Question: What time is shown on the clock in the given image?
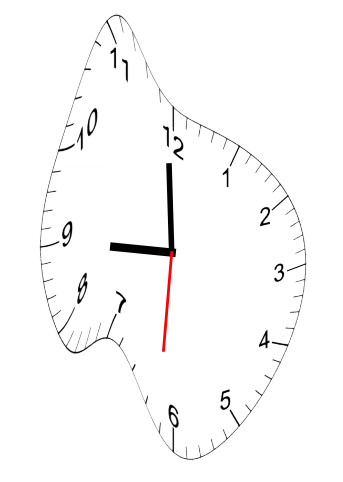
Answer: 08:59:31